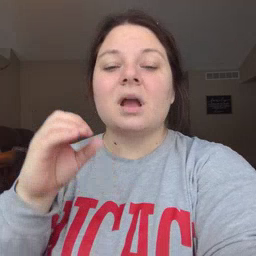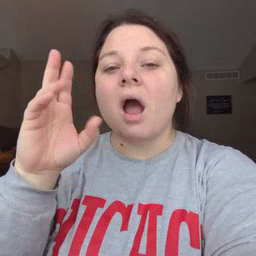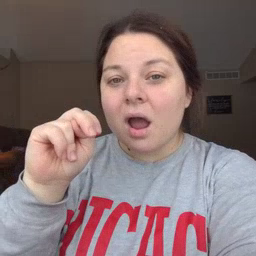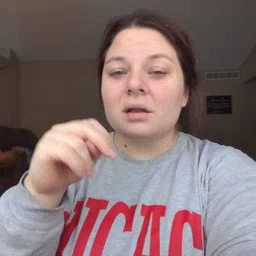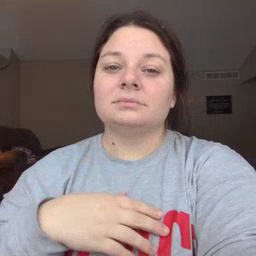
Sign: on